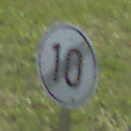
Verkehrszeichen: EndeGeschwindigkeit10
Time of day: MorningAfternoon
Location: Outdoor (Nature)
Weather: PartlyCloudy
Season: NotSpecified
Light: Natural